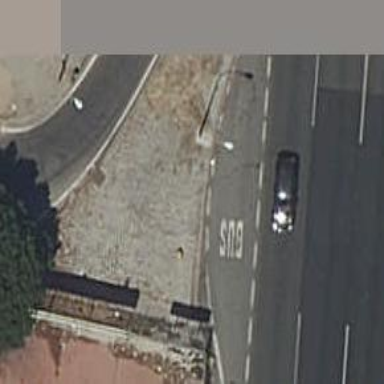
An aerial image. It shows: Bus stop with platform for public transport.